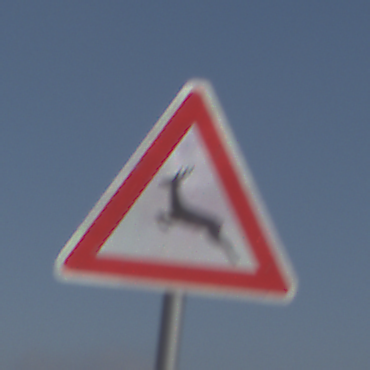
Verkehrszeichen: WildwechselRechts
Umgebung: Outdoor, Nature
Tageszeit: Midday
Wetter: PartlyCloudy
Licht: Natural
Jahreszeit: NotSpecified
Kontrast: HighContrast